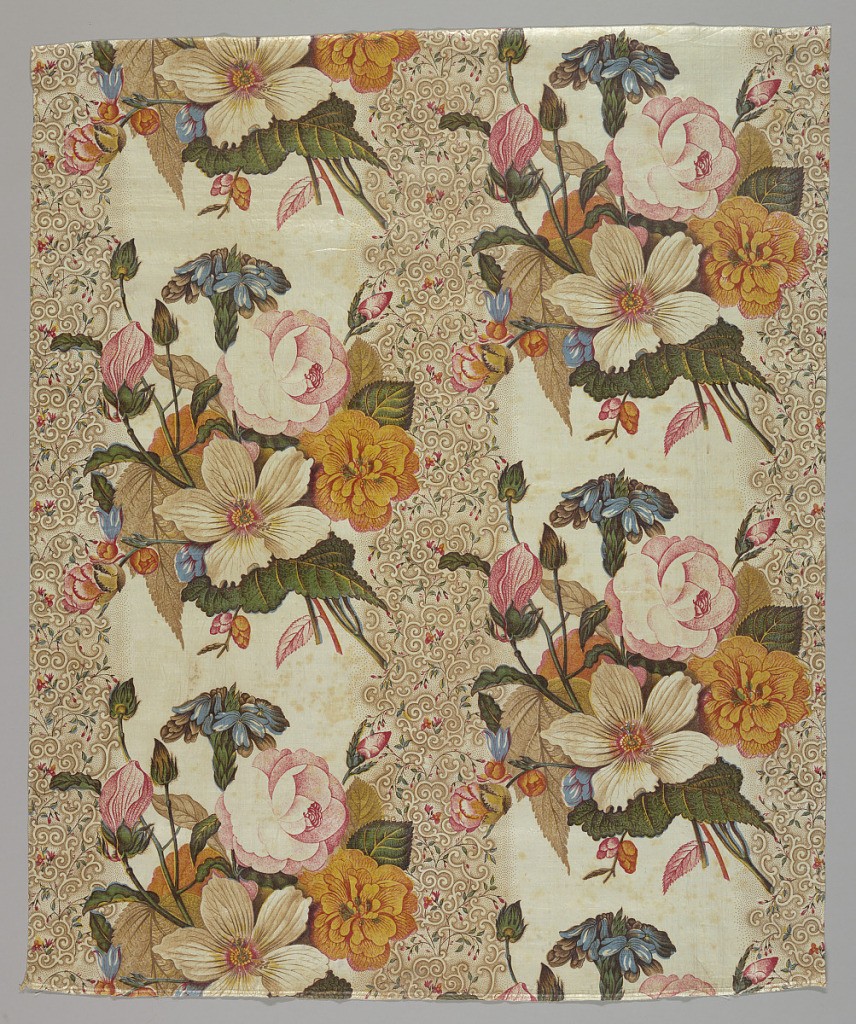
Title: Textile
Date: ca. 1835
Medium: cotton Technique: engraved and relief roller printed on plain weave; red, brown and black printed by engraved roller; yellow and blue printed by a relief roller
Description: Polychrome panel with a vertical arrangement of flower bouquets of roses and passion flowers with foliage. Set off against vertical background stripes of small S-curves within foliage. Staggered repeat.